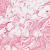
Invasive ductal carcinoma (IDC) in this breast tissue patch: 0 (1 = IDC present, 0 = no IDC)